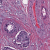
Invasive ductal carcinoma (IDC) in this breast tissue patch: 0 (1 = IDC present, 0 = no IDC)